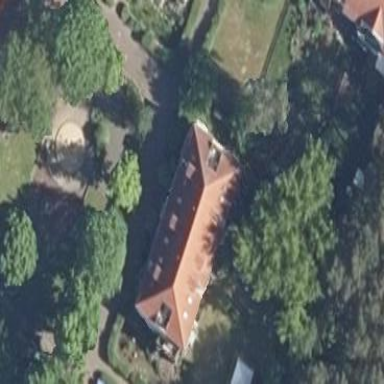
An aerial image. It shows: White residential building with hipped roof in red color.